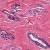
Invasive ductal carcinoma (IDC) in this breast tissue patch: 0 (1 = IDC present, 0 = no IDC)